Question: For the release of my OSX - Application I changed the name from a working title to the final title. I changed the project name with file inspector.
The Project now contains several Periods (.) in its title.
Following files changed:
- contents-xcworkspacedata
- user.xcuserdatad
- (Application name)-info.plist
- project.pbxproj
- (Application name).xcsheme
and now I get this error during archive validation:
I reviewed my project target and the target directory is correct:

I also have a static-library as sub-project(target) in my workspace. But there the deployment is set to "Skip install"
How can I correct this problem?
I forgot to mention that I had to hardcode the to avoid a renaming.
The application directory is set with the variable
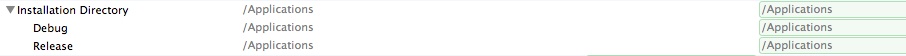
Answer: Removing the punctuation in the app-name solved the problem.
It seems the validation process is using a regular expression like .*.app. And filenames with several "." cannot be matched.